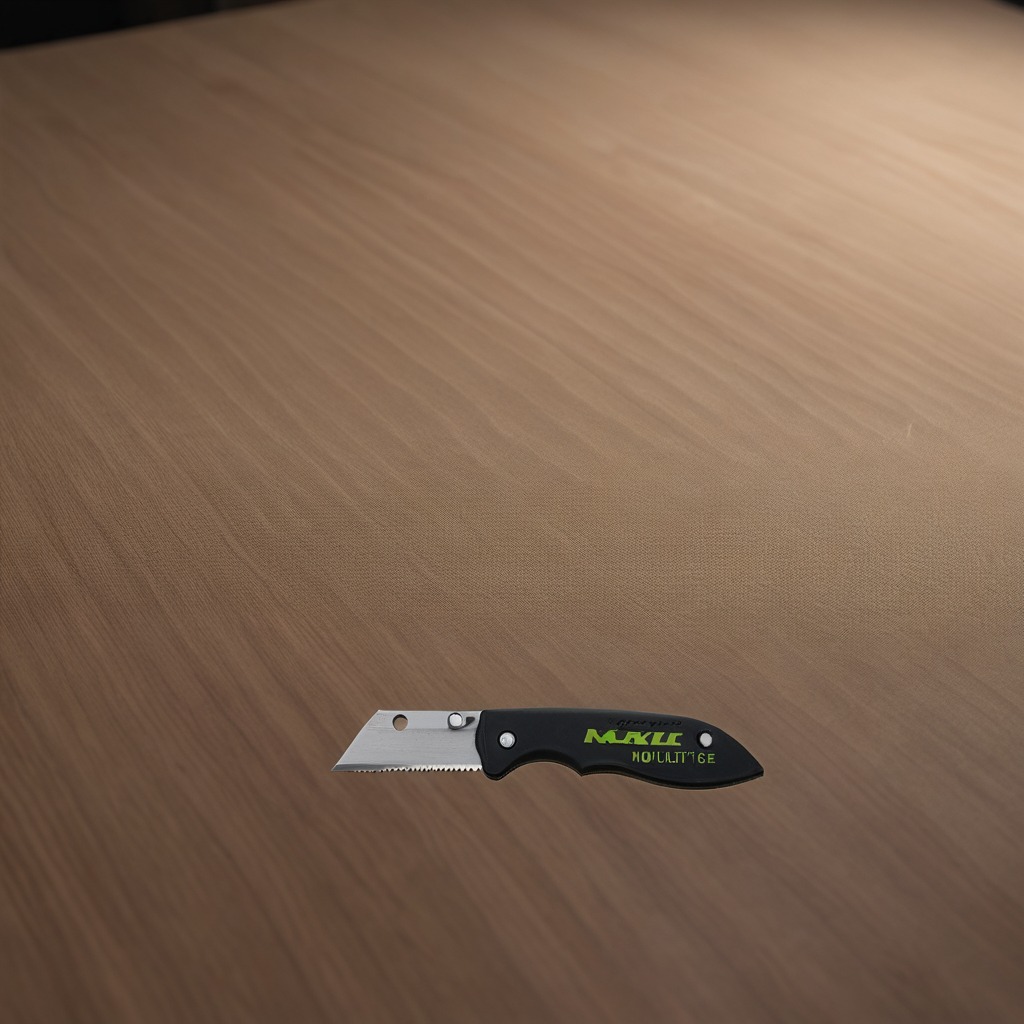
A utility knife lying on a wooden table inside a workshop at night.